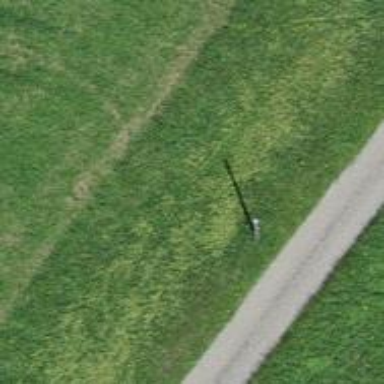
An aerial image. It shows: Power pole.